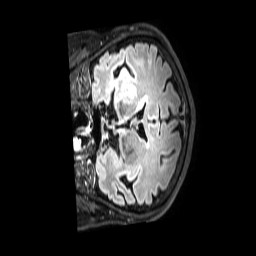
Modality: FLAIR
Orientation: coronal
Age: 53
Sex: male
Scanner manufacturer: philips
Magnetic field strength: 3 T
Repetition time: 4.8 s
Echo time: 0.2795 s